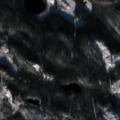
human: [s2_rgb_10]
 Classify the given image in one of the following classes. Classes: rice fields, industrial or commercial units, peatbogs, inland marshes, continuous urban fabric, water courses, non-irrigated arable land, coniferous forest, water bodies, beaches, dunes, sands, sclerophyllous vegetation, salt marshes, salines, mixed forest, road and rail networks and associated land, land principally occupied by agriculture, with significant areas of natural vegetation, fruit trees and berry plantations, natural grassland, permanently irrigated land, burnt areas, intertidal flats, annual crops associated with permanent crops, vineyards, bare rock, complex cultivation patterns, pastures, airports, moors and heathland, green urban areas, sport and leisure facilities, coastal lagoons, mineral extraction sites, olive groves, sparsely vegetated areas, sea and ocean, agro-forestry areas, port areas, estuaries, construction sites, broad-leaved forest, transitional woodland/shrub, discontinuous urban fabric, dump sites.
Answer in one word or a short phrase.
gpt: coniferous forest, transitional woodland/shrub